Question: In order to understand how UISearchDisplayController works i've written the following code in viewDidLoad method:
'''
UISearchBar * searchBar = [[[UISearchBar alloc] initWithFrame:CGRectMake(0.0f, 0.0f, 320.0f, 40.0f)] autorelease];
searchBar.delegate = self;
searchBar.showsCancelButton = YES;
_searchController = [[UISearchDisplayController alloc] initWithSearchBar:searchBar contentsController:self];
_searchController.delegate = self;
_searchController.searchResultsDataSource = self;
_searchController.searchResultsDelegate = self;
[_searchController setActive:YES animated:YES];
[_searchController.searchBar becomeFirstResponder];
'''
But when i run my code the UISearchBar doesn't being shown as you can see in the image.

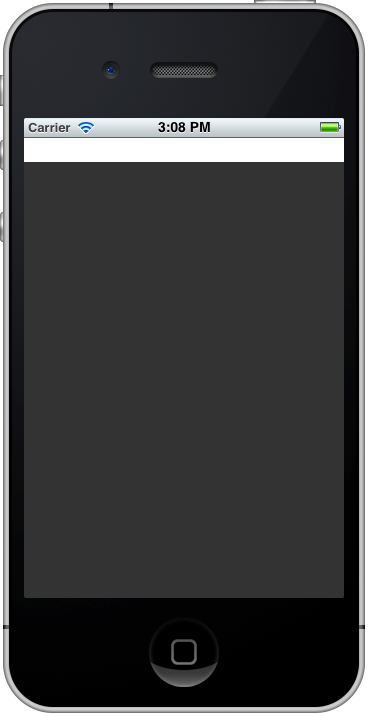
Answer: You create UISearchBarcontroller its good but not added in uiviewcontroller. So You add UISearchBarcontroller in uiviewcontroller.
coding:
[self.view addsubview:_searchController];